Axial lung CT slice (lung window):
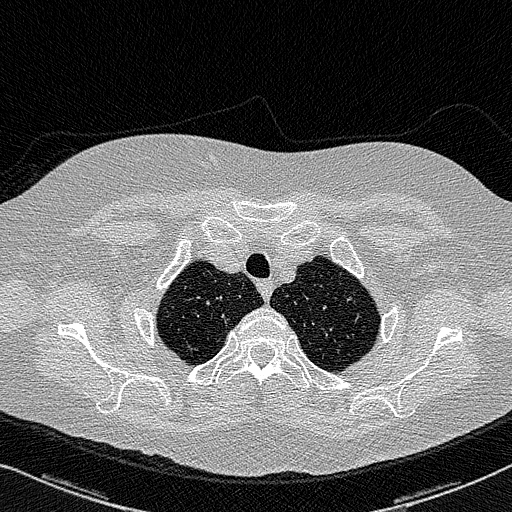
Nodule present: no